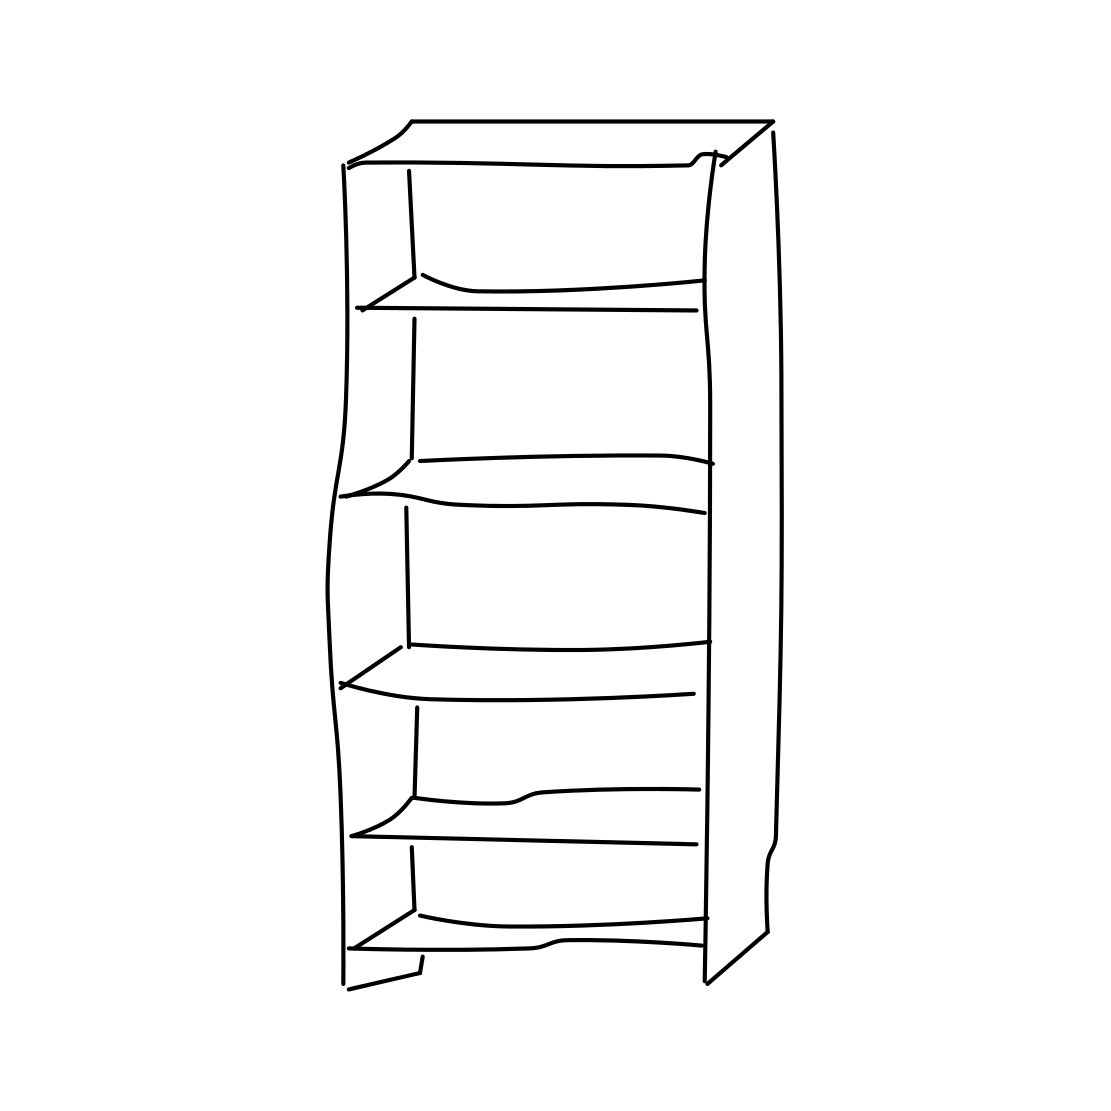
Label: bookshelf